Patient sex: F
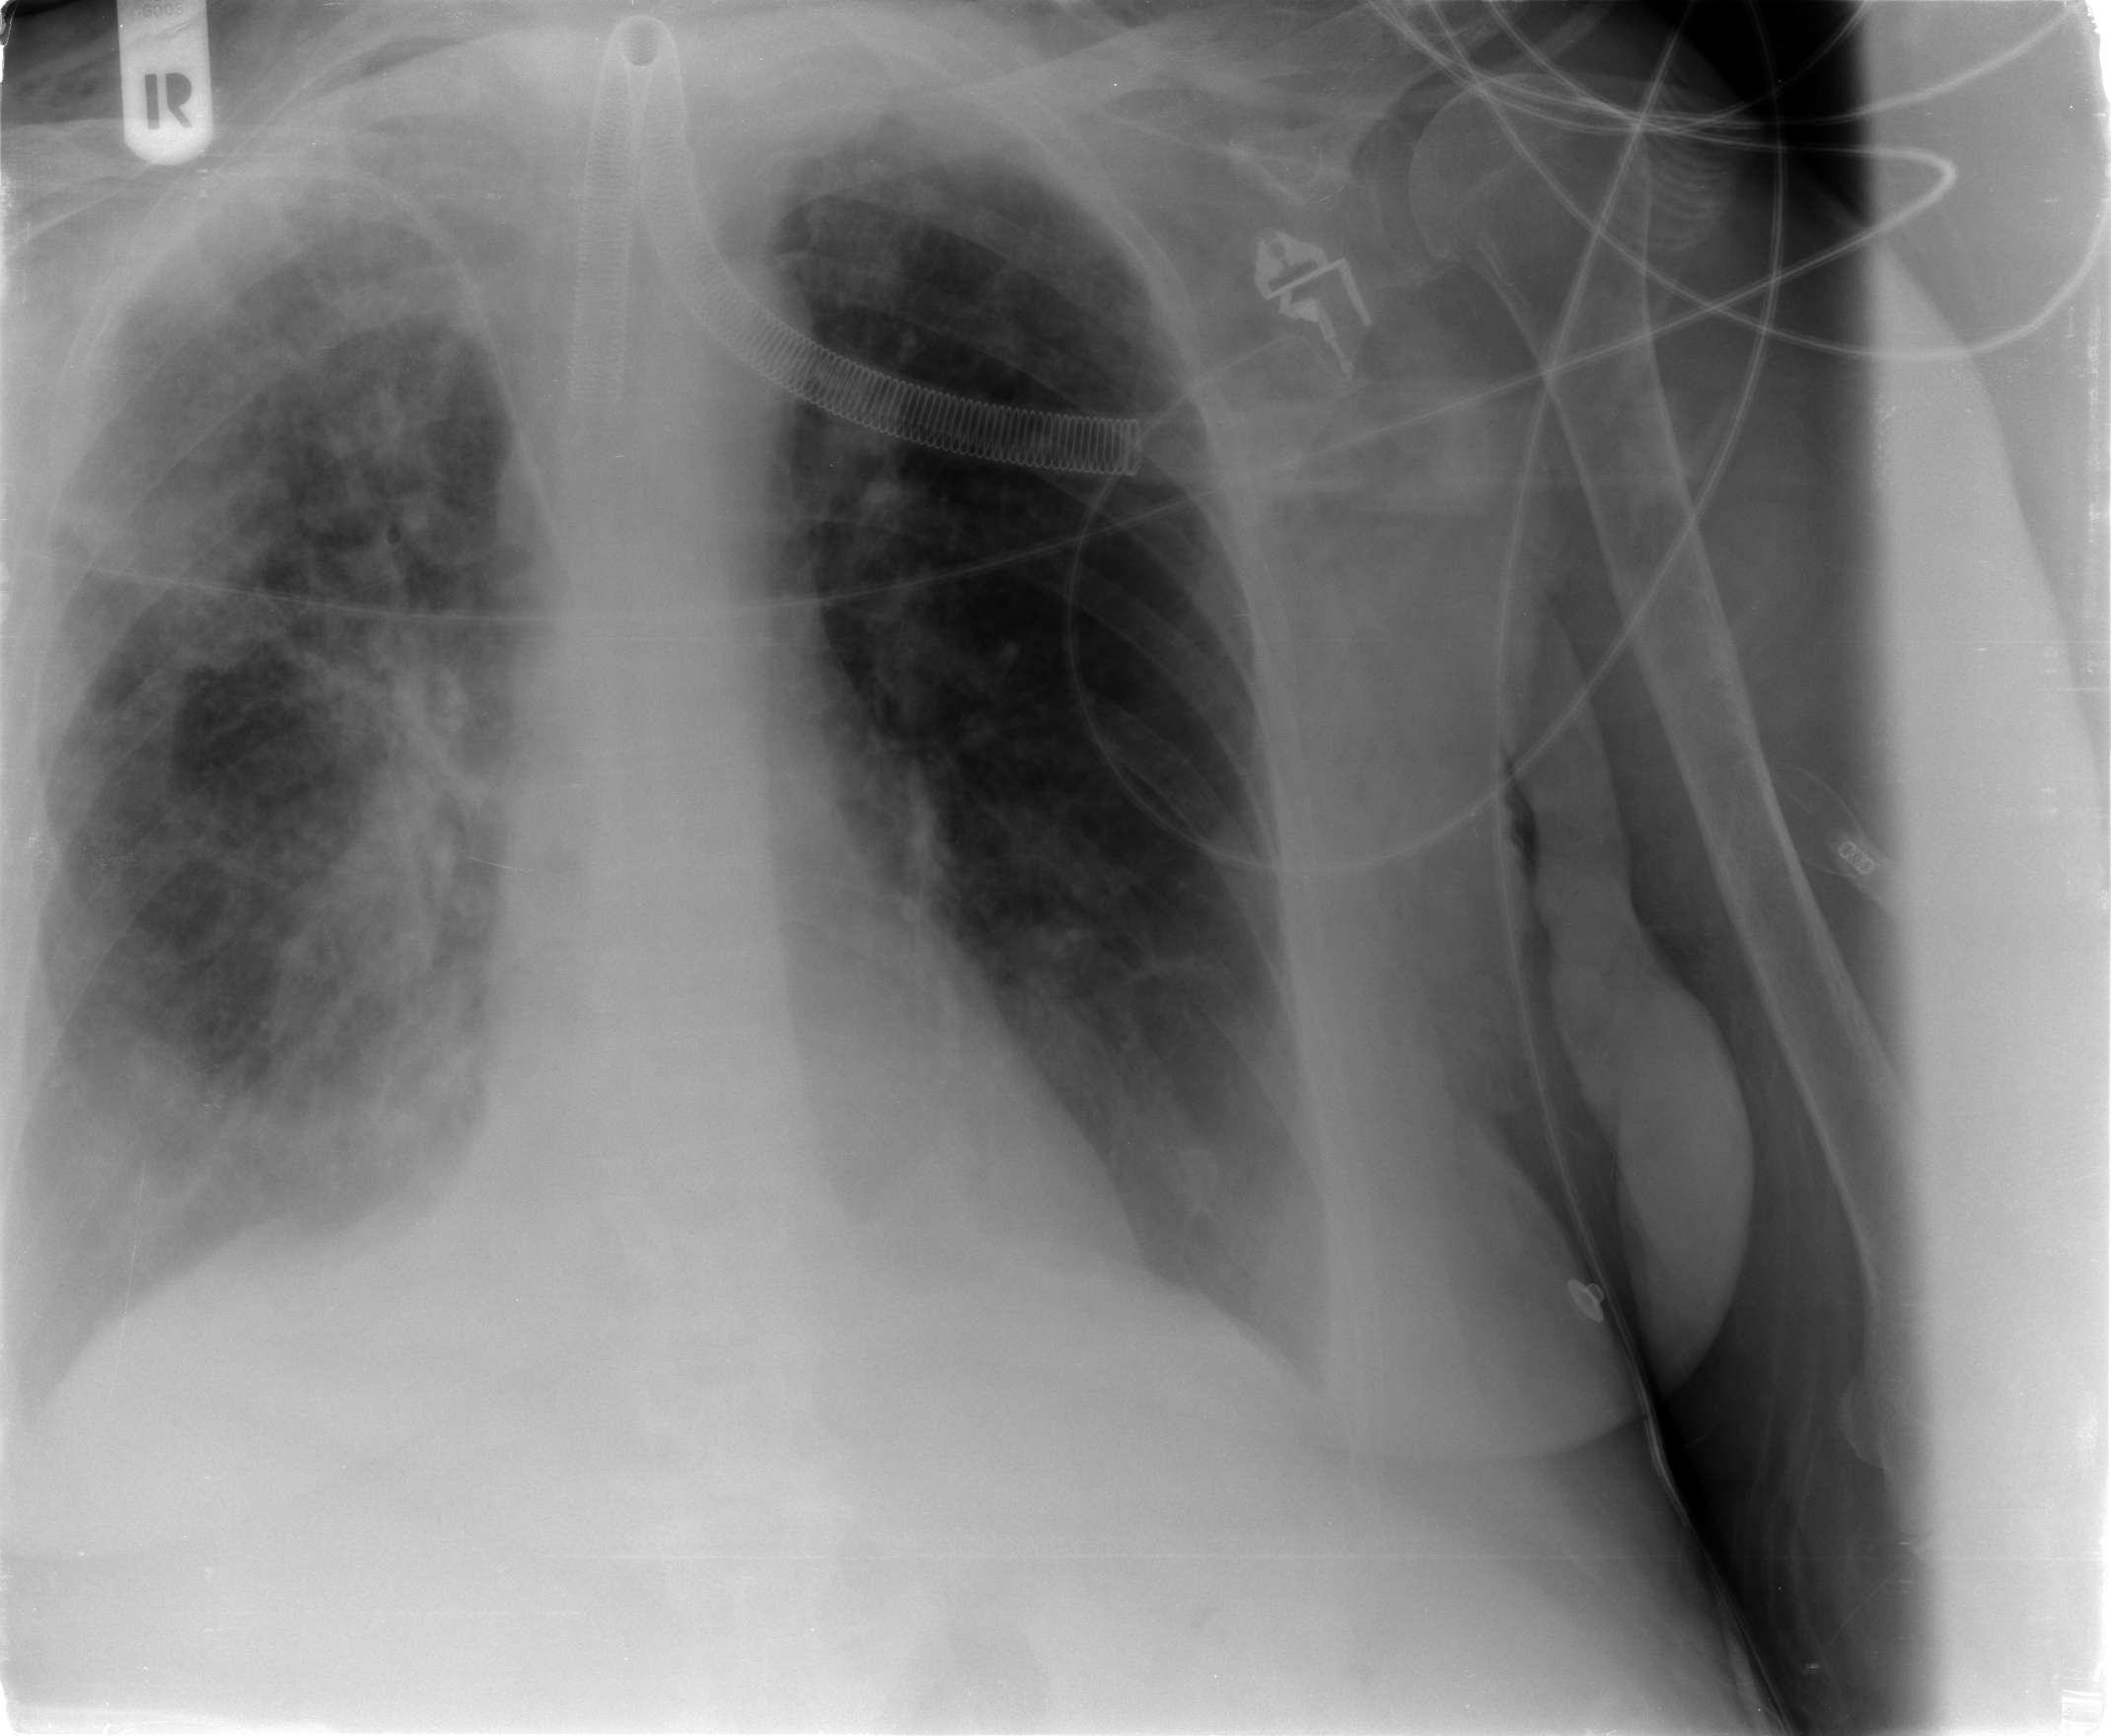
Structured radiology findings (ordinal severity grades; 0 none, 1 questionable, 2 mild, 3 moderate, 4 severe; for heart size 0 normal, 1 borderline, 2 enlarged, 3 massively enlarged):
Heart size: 0
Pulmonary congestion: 1
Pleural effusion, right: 2
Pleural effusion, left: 2
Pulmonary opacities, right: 3
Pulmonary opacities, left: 2
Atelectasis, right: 2
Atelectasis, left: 2